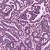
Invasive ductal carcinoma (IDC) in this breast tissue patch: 1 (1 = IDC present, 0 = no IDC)